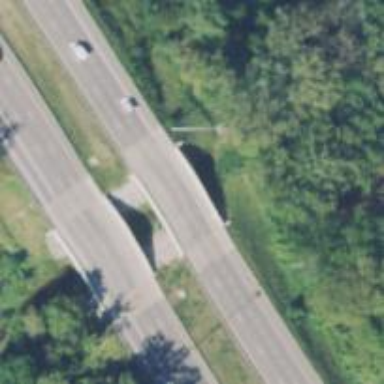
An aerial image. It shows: Motorway bridge.